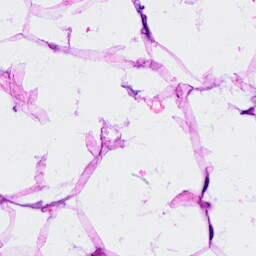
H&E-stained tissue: Breast